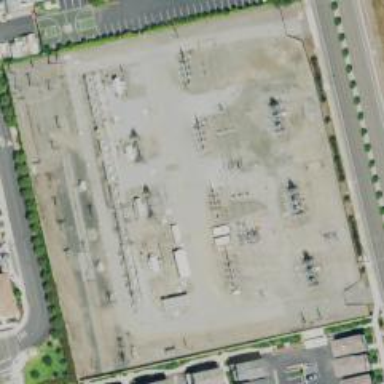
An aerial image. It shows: Power substation.